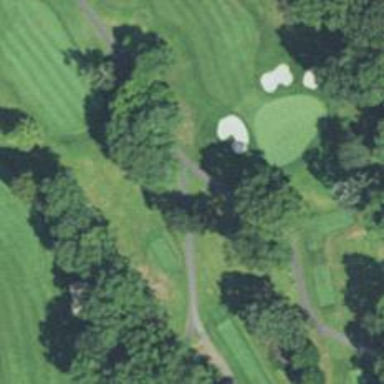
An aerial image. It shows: Path for golf carts.